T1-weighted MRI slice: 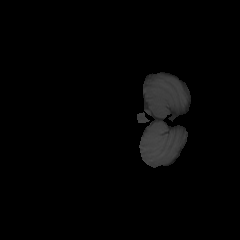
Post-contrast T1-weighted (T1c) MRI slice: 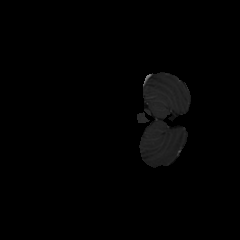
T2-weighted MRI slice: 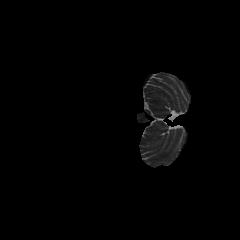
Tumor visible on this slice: no